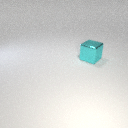
large cyan metal cube